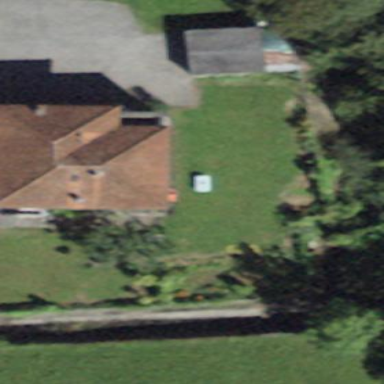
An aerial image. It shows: Detached building.